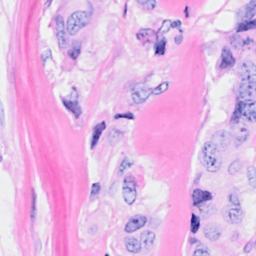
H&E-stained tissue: Breast